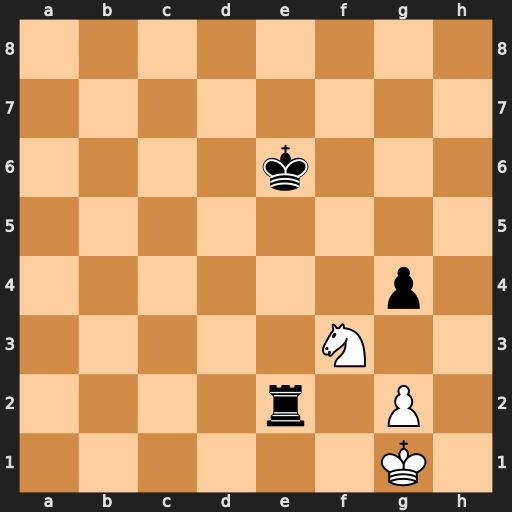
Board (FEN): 8/8/4k3/8/6p1/5N2/4r1P1/6K1
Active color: w
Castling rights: -
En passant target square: -
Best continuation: Nd4+ Ke5 Nxe2